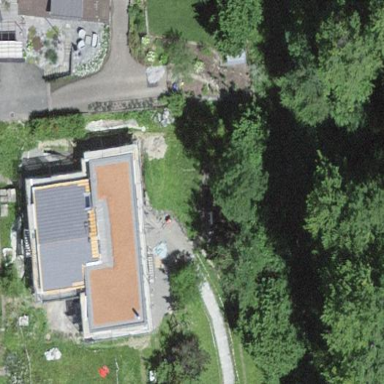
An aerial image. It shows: Residential building with flat roof.